Field crop: maize
Growth stage: 2
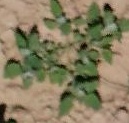
Species: chenopodium